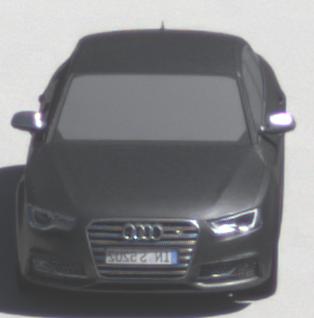
Make: Audi
Model: S5
Detailed model: F5
Model produced from: 2016
Model produced until: 2019
Doors: 2
Color: gray
Road condition: dry road
Daytime: midday
Contrast: high contrast